Field crop: maize
Growth stage: 2
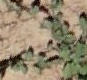
Species: convolvulus